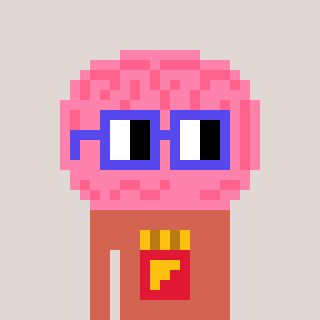
a pixel art character with square blue glasses, a brain-shaped head and a peachy-colored body on a warm background